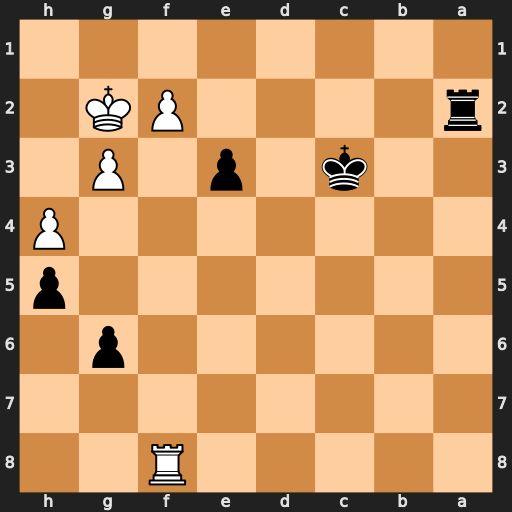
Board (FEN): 5R2/8/6p1/7p/7P/2k1p1P1/r4PK1/8
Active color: b
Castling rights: -
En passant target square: -
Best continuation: e2 Re8 Kd2